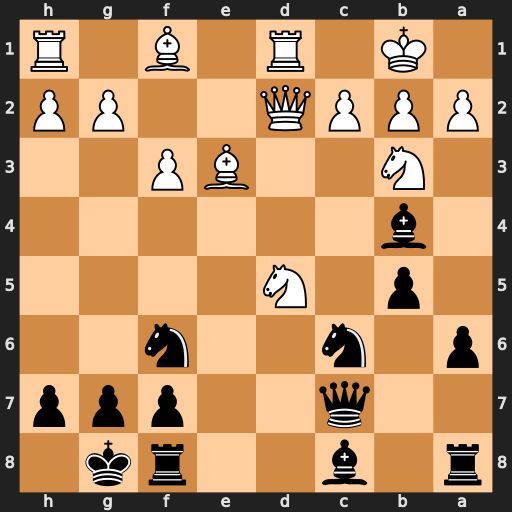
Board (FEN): r1b2rk1/2q2ppp/p1n2n2/1p1N4/1b6/1N2BP2/PPPQ2PP/1K1R1B1R
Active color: b
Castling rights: -
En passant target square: -
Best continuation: Nxd5 Qxd5 Rd8 Qxd8+ Nxd8